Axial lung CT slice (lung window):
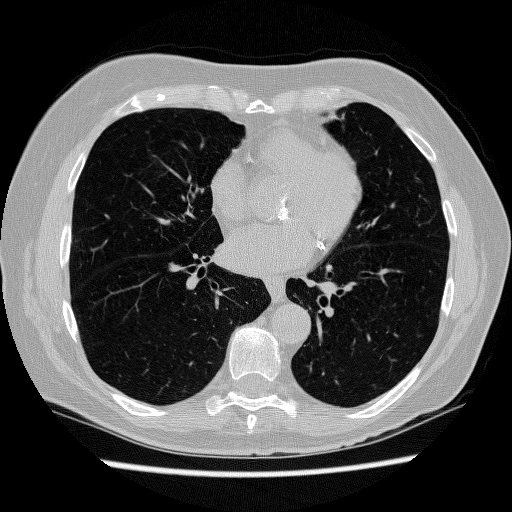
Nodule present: no